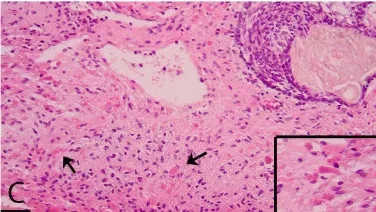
(A-C) (HE): histological features adamantinomatous craniopharyngioma. (C): interface of adamantinomatous craniopharyngioma and brain tissue with Rosenthal fibers present in the reactive piloid gliosis surrounding the tumor (arrows and insert). Scale bars: , 100 microm.
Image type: pathology (h&e)